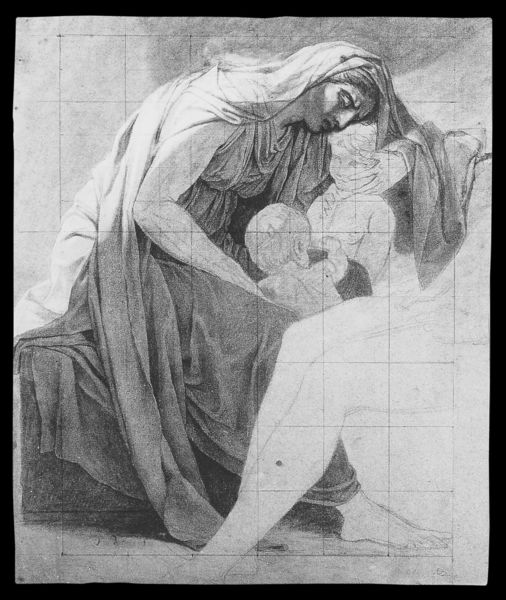
Titel: Verschleierte Frauenstudie, sich zu zwei Kindern herunterbeugend
Künstler: Jacques-Louis David
Institution: Angers, Musée des Beaux-Arts
Schlagwörter: fuß, hand, umhang, menschen, frau, kleid, skizze, zeichnung, gürtel, tuch, arm, falten, trauer, sitzend, stoff, kind, mutter, kinder, bein, studie, baby, kopftuch, umarmen, antike, abschied, schwarzweiß, entwurf, unvollendet, raster, klagen, beschützen